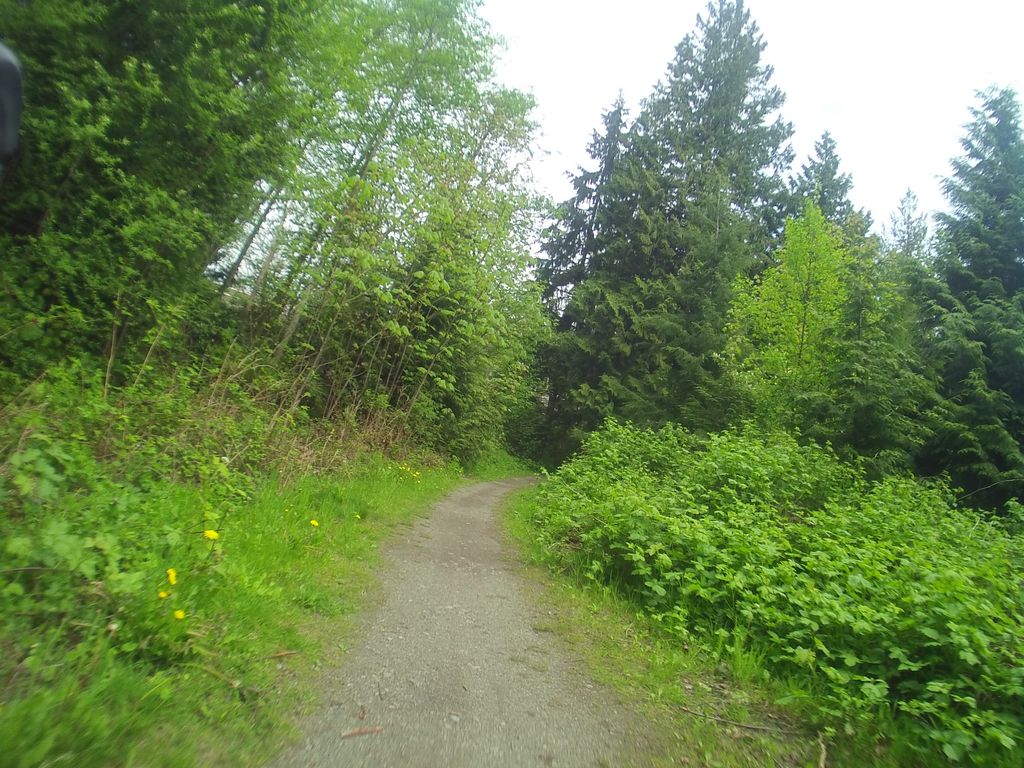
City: vancouver